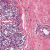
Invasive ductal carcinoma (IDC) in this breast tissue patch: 0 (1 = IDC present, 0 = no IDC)